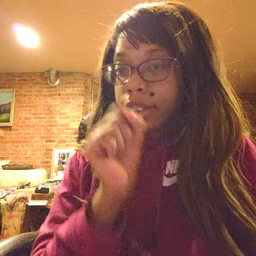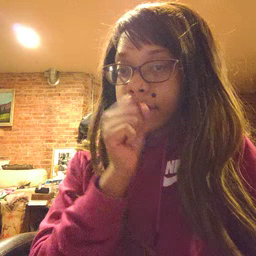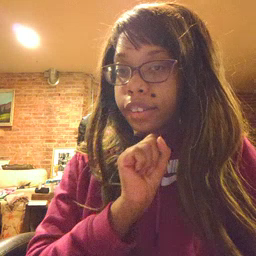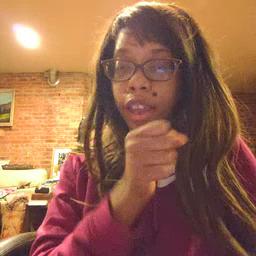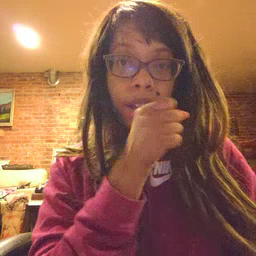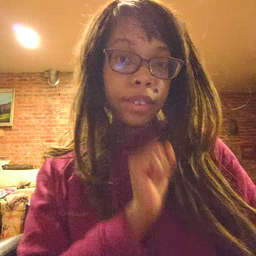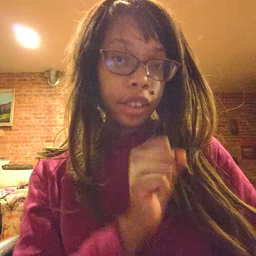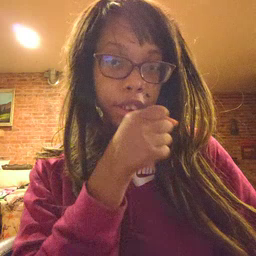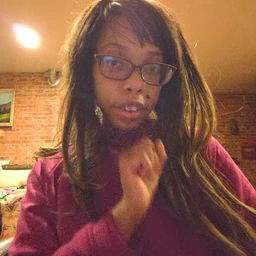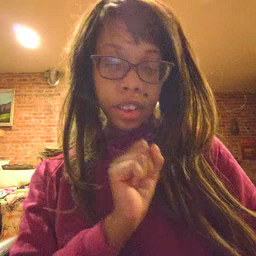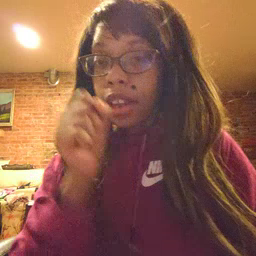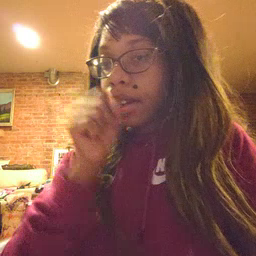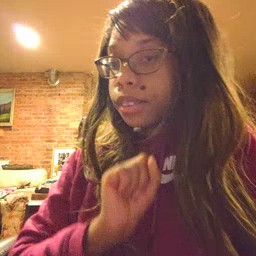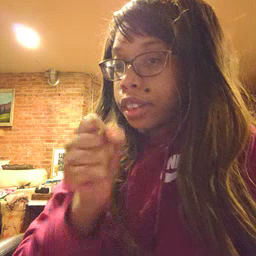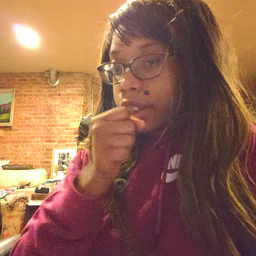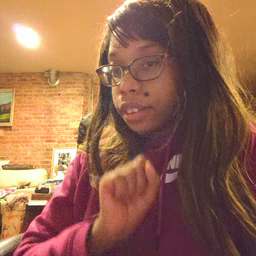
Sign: icecream